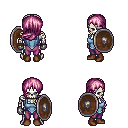
a pixel art fantasy rpg character, male body template, skeleton, blue vest, magenta pants, pink left-swept hairstyle, metal gloves, brown shoes, shield, four views (front, back, left, right), 2x2 character sprite sheet, small pixel art, hard edges, no anti-aliasing